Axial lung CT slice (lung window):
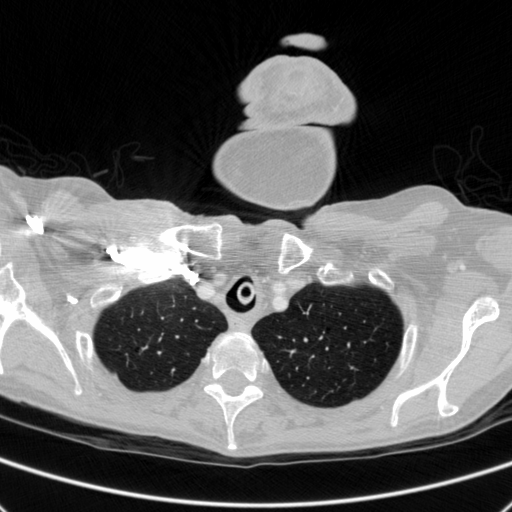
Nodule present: no